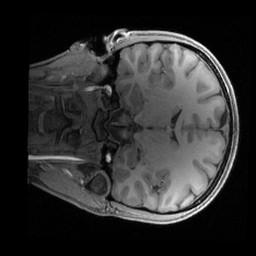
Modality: T1w
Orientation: coronal
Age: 26
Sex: female
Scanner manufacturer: siemens
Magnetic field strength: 3 T
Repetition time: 2.4 s
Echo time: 0.00241 s